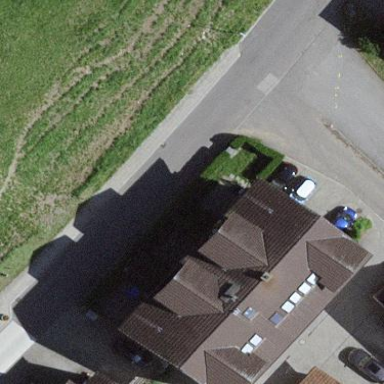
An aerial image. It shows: Simple house.